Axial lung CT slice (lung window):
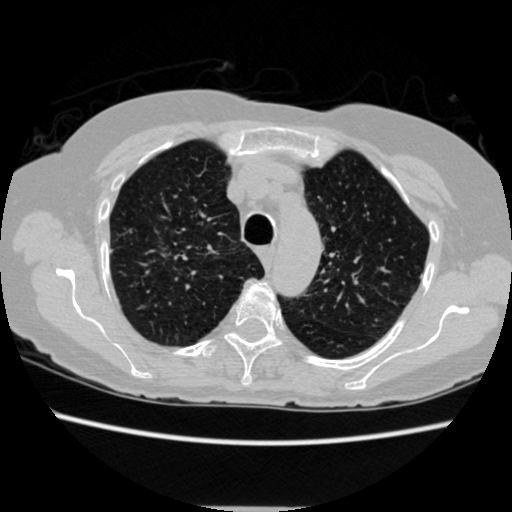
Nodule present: no